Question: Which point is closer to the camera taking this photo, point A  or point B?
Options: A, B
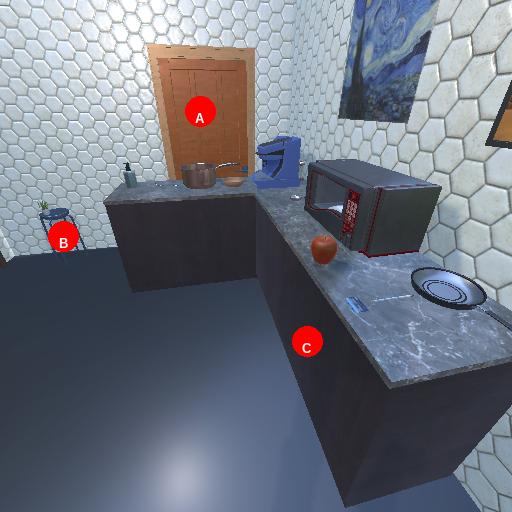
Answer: A